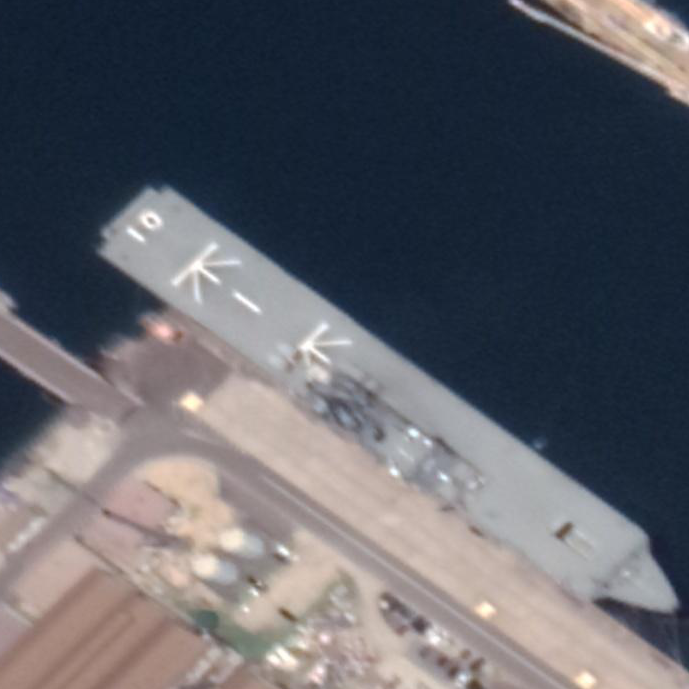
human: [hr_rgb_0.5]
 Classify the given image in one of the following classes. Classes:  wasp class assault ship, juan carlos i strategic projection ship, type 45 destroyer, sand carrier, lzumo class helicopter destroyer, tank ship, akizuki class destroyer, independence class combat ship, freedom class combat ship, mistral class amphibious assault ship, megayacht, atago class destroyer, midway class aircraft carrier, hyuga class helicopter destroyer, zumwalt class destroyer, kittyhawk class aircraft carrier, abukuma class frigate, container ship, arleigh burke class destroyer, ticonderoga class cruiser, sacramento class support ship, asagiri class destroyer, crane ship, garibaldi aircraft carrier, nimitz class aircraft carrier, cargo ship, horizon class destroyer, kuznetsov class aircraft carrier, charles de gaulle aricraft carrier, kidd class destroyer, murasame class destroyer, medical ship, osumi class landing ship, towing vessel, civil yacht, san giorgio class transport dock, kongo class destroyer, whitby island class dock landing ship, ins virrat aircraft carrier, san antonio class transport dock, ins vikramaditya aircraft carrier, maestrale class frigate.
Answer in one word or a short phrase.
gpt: Osumi class landing ship